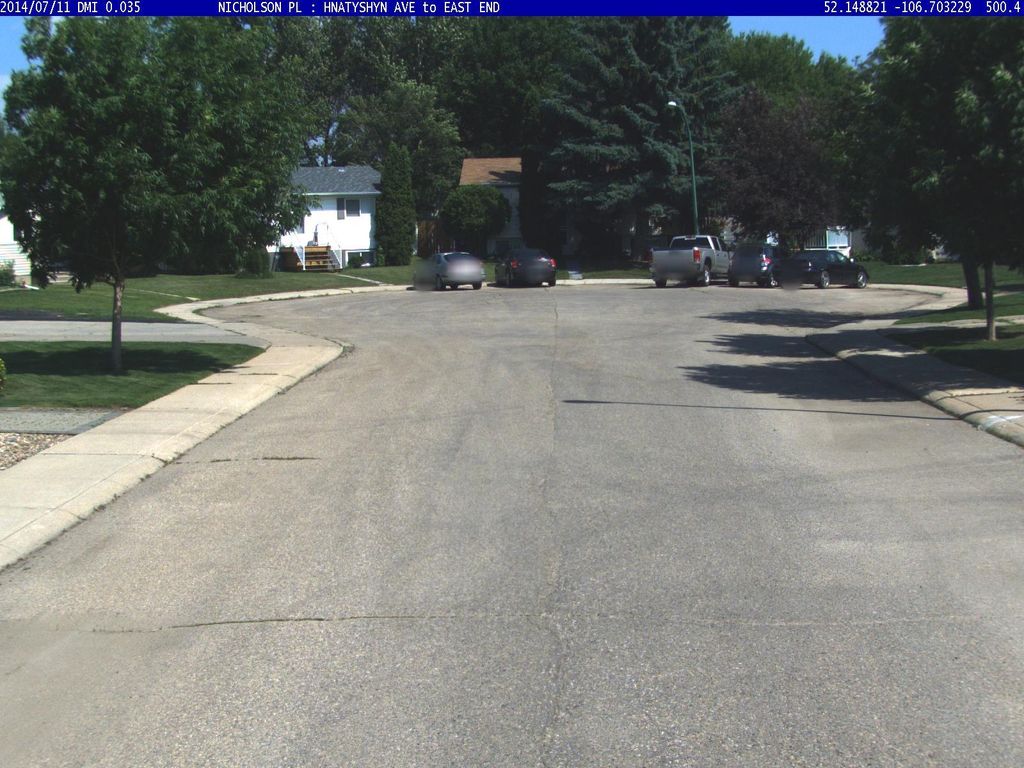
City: saskatoon